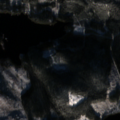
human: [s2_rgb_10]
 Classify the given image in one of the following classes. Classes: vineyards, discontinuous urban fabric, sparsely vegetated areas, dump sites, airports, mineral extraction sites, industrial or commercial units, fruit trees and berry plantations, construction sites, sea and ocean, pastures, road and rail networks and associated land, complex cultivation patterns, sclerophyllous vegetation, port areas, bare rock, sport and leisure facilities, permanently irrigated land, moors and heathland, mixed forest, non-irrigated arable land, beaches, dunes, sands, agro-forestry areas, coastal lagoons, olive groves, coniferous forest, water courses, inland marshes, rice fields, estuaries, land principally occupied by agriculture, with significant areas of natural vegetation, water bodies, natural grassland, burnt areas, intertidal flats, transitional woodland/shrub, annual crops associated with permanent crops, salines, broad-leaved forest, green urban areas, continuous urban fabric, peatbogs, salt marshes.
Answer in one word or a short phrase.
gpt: coniferous forest, transitional woodland/shrub, water bodies